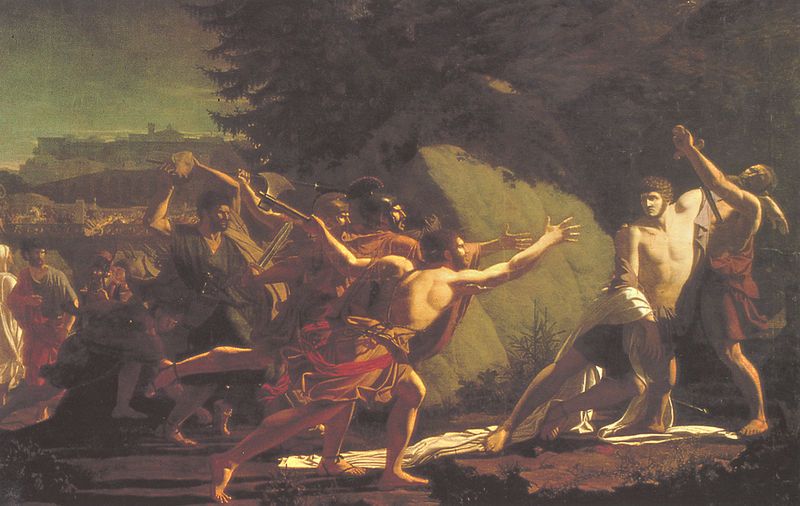
Titel: La Mort de Caïus Gracchus, Der Tod des Caïus Gracchus
Künstler: Jean Baptiste Topino Lebrun
Standort: Marseille
Institution: Musée des Beaux-Arts
Schlagwörter: akt, baum, dunkel, felsen, gemälde, gruppe, hand, himmel, kampf, körper, mann, nackt, schatten, umhang, weiß, wunde, bäume, grün, landschaft, menschen, ocker, stadt, braun, brust, frankreich, grau, hintergrund, licht, männer, nacht, szene, gras, rot, tuch, malerei, bart, arme, geschichte, historie, mord, stein, steine, tod, gesten, hände, öl, gräser, natur, strauch, büsche, kirche, sträucher, gewand, gewänder, klassizismus, bühne, kontrast, locken, wald, beine, farbig, laufen, fels, matt, gewalt, krieg, schlacht, sturm, soldaten, sandalen, faltenwurf, halbakt, entblößt, posen, barfuss, lichtstrahl, antike, festung, selbstmord, revolution, schwert, waffen, überfall, soldat, dynamik, helm, tanne, mythologie, kämpfen, rom, römer, helme, axt, griechen, leid, toga, stark, mythos, sage, verfolgung, dramatik, historienmalerei, griechenland, wut, wildnis, brocken, töten, beil, helden, theatralisch, heroisch, athen, klassisch, heroen, troja, bedrängen, rhetorik, eile, steinigung, ansturm, beschützer, belagerung, äxte, landshcaft, suizid, krig, festund, brstu, gracchus, harakiri, lebrun, topino, ma, werfer